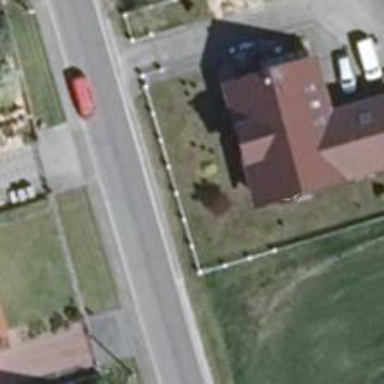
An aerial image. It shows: House with multiple parts.